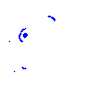
Particle: kaon